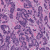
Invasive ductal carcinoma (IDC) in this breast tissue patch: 1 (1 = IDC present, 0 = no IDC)